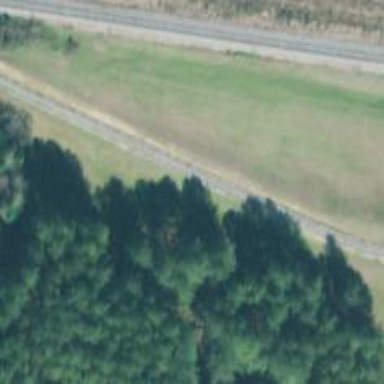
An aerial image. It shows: Rail spur service.